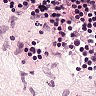
Metastatic tissue present: no